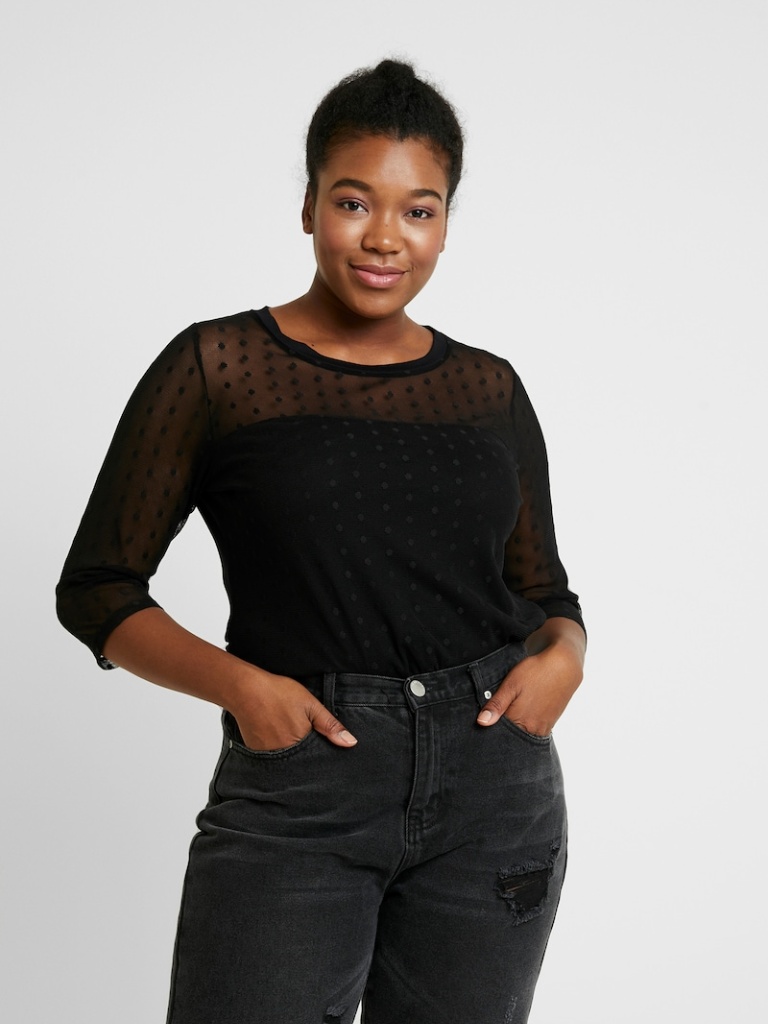
mesh tight a long-sleeved with the sleeves down hip length Fully Tucked in crew blouse